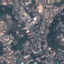
Land use / land cover: Residential